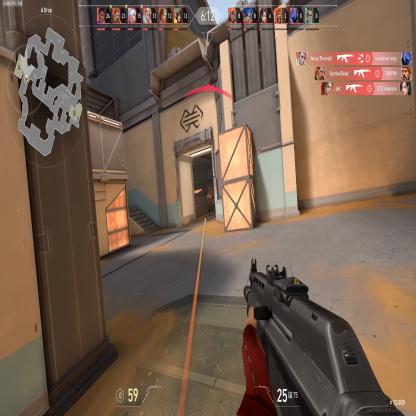
Label: enemy